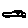
Label: car